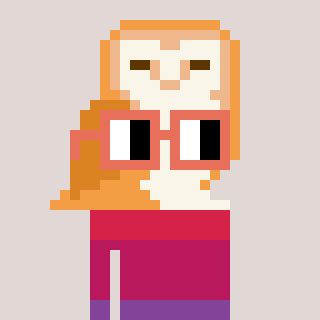
a pixel art character with square orange glasses, a owl-shaped head and a grayscale-colored body on a warm background